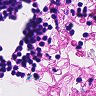
Metastatic tissue present: no